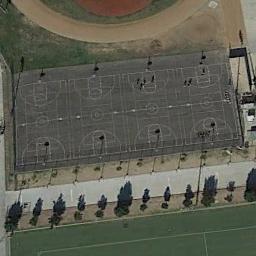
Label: basketball_court